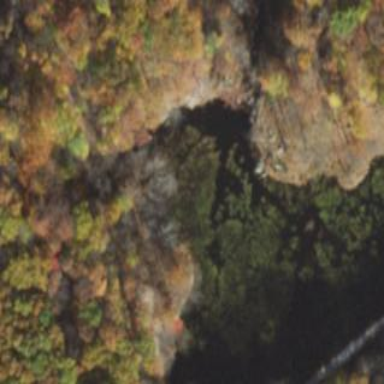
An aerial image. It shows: Peaceful pond surrounded by nature.